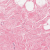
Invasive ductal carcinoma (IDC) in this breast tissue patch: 0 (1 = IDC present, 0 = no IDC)